Question: While searching on Google, the autocomplete results show up below, just like many other sites.
But apart from that, there's a for the most probable search query that appears in the without changing the position of the cursor. See the attached screenshot. I checked the console, but nothing useful there.

How is an effect like that achieved?
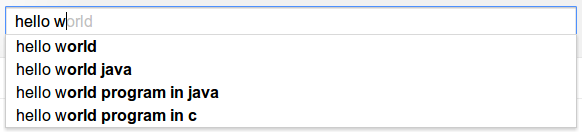
Answer: Google does it by setting the value of a 'input' which is stacked directly behind the "active" one. If you look at the source, you can see there are a number of elements in the same place:
'''
<div id="gs_lc0" style="position: relative;">
<input id="gbqfq" class="gbqfif" name="q" type="text" autocomplete="off" value="" style="border: none; padding: 0px; margin: 0px; height: auto; width: 100%; background-image: url(data:image/gif;base64,R0lGODlhAQABAID/AMDAwAAAACH5BAEAAAAALAAAAAABAAEAAAICRAEAOw%3D%3D); background-color: transparent; position: absolute; z-index: 6; left: 0px; outline: none; background-position: initial initial; background-repeat: initial initial;" dir="ltr" spellcheck="false">
<div class="gbqfif" style="background-color: transparent; color: transparent; padding: 0px; position: absolute; z-index: 2; white-space: pre; visibility: hidden; background-position: initial initial; background-repeat: initial initial;" id="gs_sc0"></div>
<input class="gbqfif" disabled="" autocomplete="off" style="border: none; padding: 0px; margin: 0px; height: auto; width: 100%; position: absolute; z-index: 1; background-color: transparent; -webkit-text-fill-color: silver; color: silver; left: 0px;" id="gs_taif0" dir="ltr">
<input class="gbqfif" disabled="" autocomplete="off" style="border: none; padding: 0px; margin: 0px; height: auto; width: 100%; position: absolute; z-index: 1; background-color: transparent; -webkit-text-fill-color: silver; color: silver; left: 0px; visibility: hidden;" id="gs_htif0" dir="ltr">
</div>
'''
It's the second '<input>' that seems to be handling the greyed-out suggestion text.